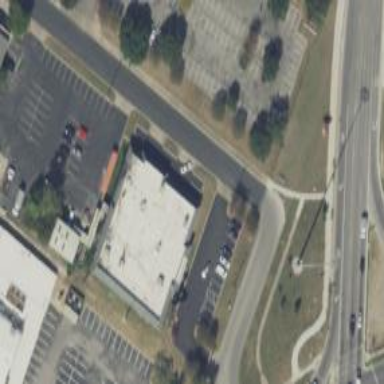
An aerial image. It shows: Building.